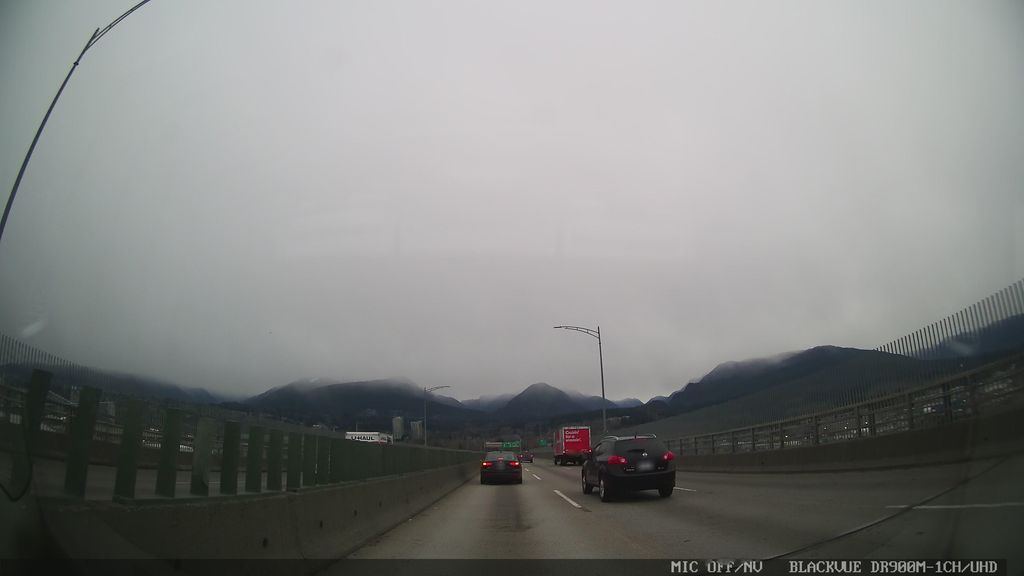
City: vancouver